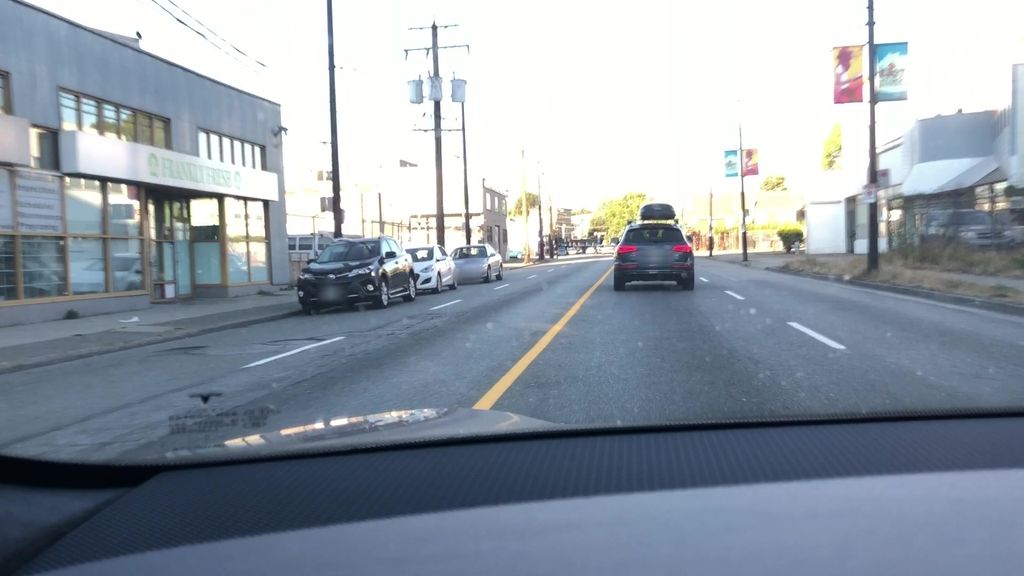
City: vancouver